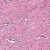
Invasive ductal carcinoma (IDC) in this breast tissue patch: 0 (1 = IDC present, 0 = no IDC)